Question: What is the result of this measurement?
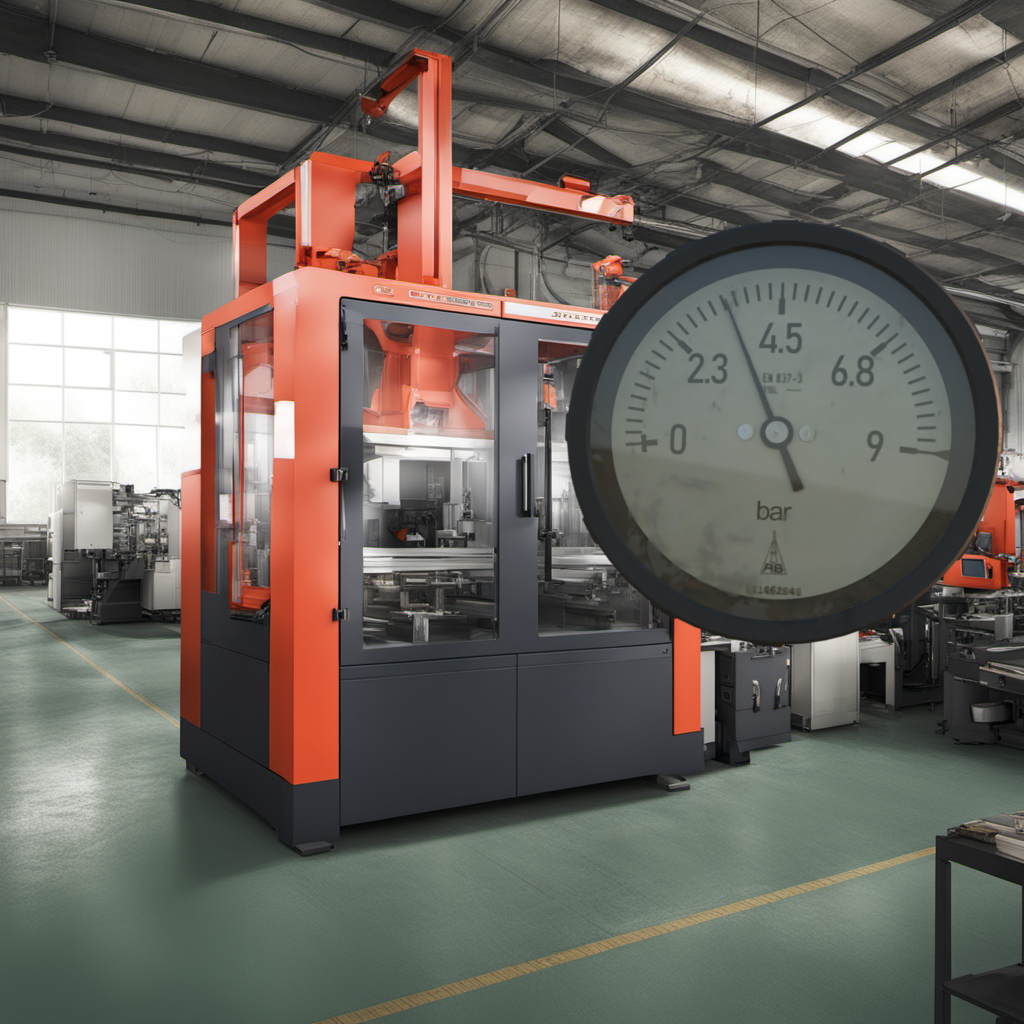
Answer: The result is 3.46
Question: What is the value range of this measurement?
Answer: The range is from 0 to 9
Question: What is the minimum and maximum value of this measurement?
Answer: The minimum value is 0 and the maximum value is 9